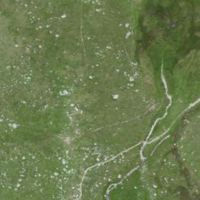
EUNIS habitat code: 26
Species observed at this site:
Arnica montana
Campanula scheuchzeri